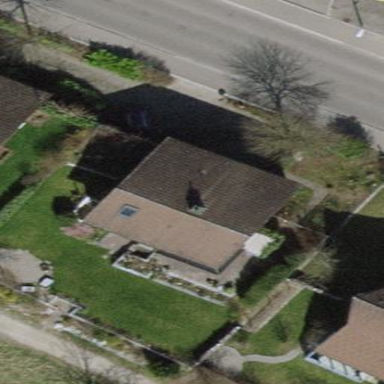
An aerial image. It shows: Building with tiled roof.